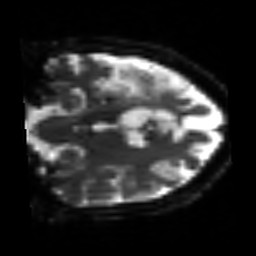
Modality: sbref
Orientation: coronal
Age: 56
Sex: male
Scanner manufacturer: siemens
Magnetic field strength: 3 T
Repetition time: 3.2 s
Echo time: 0.081 s